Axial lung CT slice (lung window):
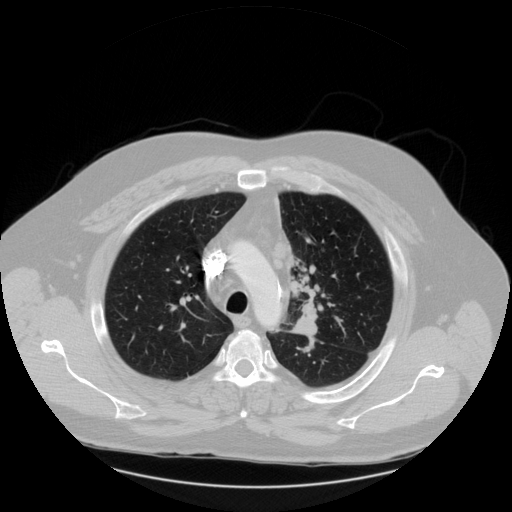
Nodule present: no